Interaction volume radius: 5 \u00c5
Interaction volume height: 10 \u00c5
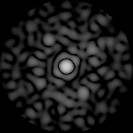
Disorder parameter: 0.8219